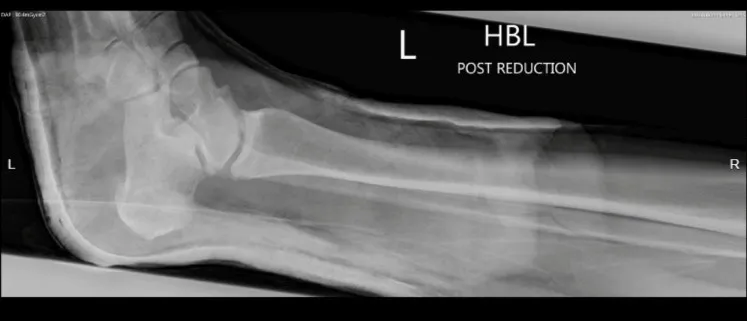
Lateral left ankle radiograph post-reduction under conscious sedation and application of a backslab.
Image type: radiology (x_ray)